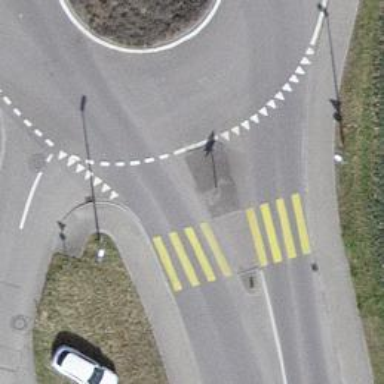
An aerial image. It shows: Marked footway crossing with traffic-calming table.